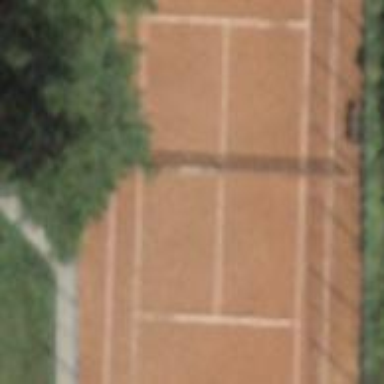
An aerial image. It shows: Tennis court on pitch.